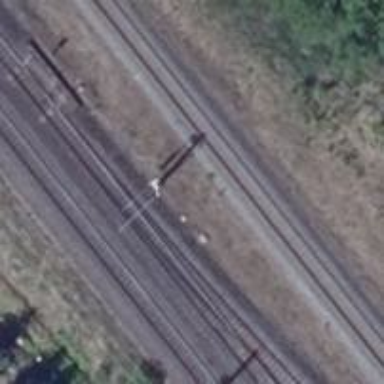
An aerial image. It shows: Railway milestone.